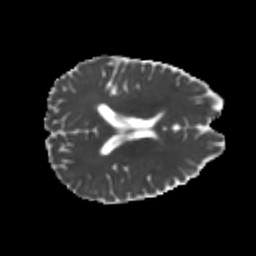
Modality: MD
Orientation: axial
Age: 20
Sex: male
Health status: healthy
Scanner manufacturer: philips
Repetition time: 7.387 s
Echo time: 0.08599 s